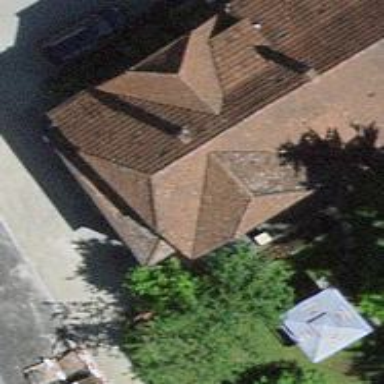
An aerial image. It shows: Cafe.